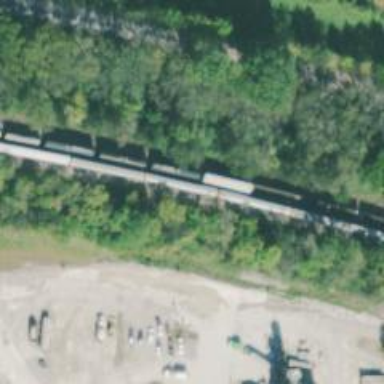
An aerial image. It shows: Railway track.